Question: Am create an app that integrating zxing. I followed as per this site <URL>. Now i have error in drawable folder. Please guide me.
Thanks in Advance.
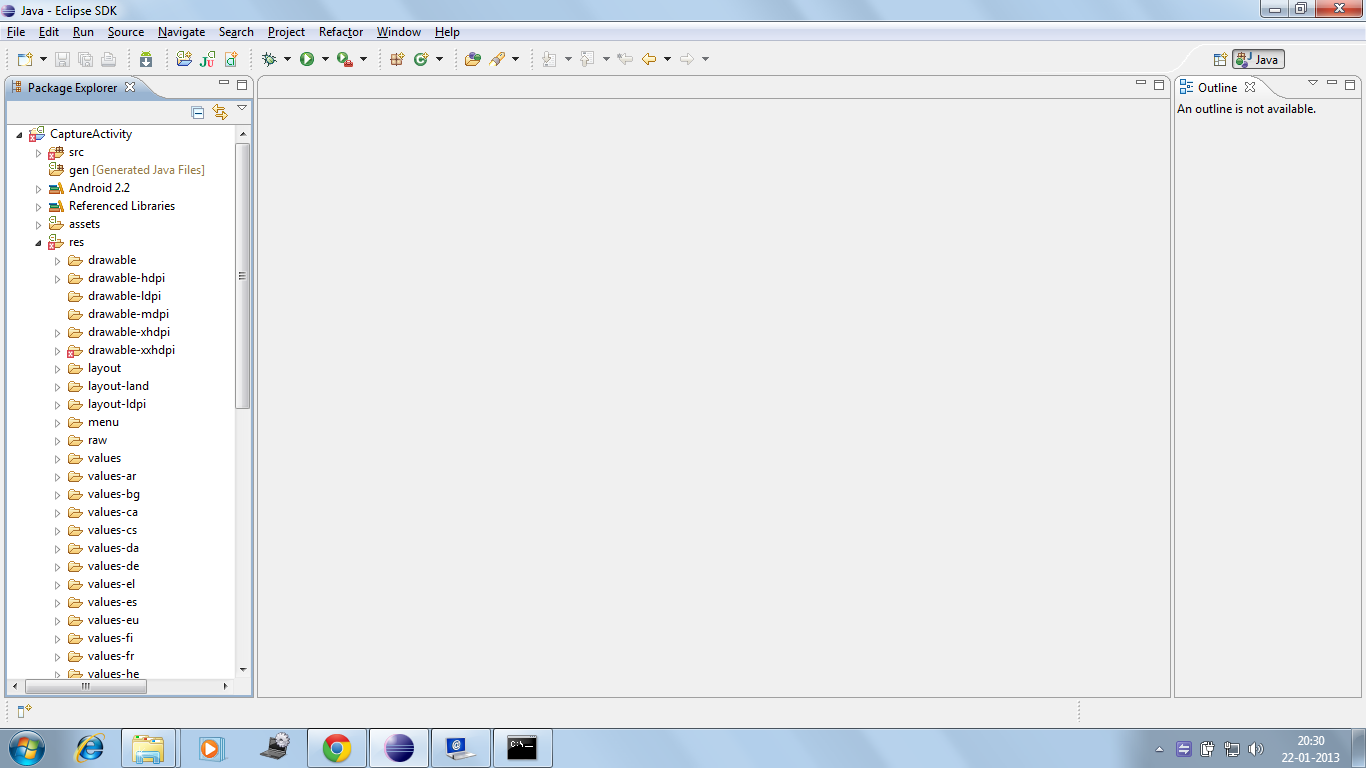
Answer: As you are dividing according to 'density' to achieve multiple size support inside your android app.
But there ain't any 'xxhdpi'.
'''
ldpi Resources for low-density (ldpi) screens (~120dpi).
mdpi Resources for medium-density (mdpi) screens (~160dpi). (This is the baseline density.)
hdpi Resources for high-density (hdpi) screens (~240dpi).
xhdpi Resources for extra high-density (xhdpi) screens (~320dpi).
nodpi Resources for all densities. These are density-independent resources.
tvdpi Resources for screens somewhere between mdpi and hdpi; approximately 213dpi. This is not considered a "primary" density group. It is mostly intended for televisions and most apps shouldn't need it--providing mdpi and hdpi resources is sufficient for most apps and the system will scale them as appropriate.
'''
'drawable-xxhdpi''res/'
For more details follow up these <URL>